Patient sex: M
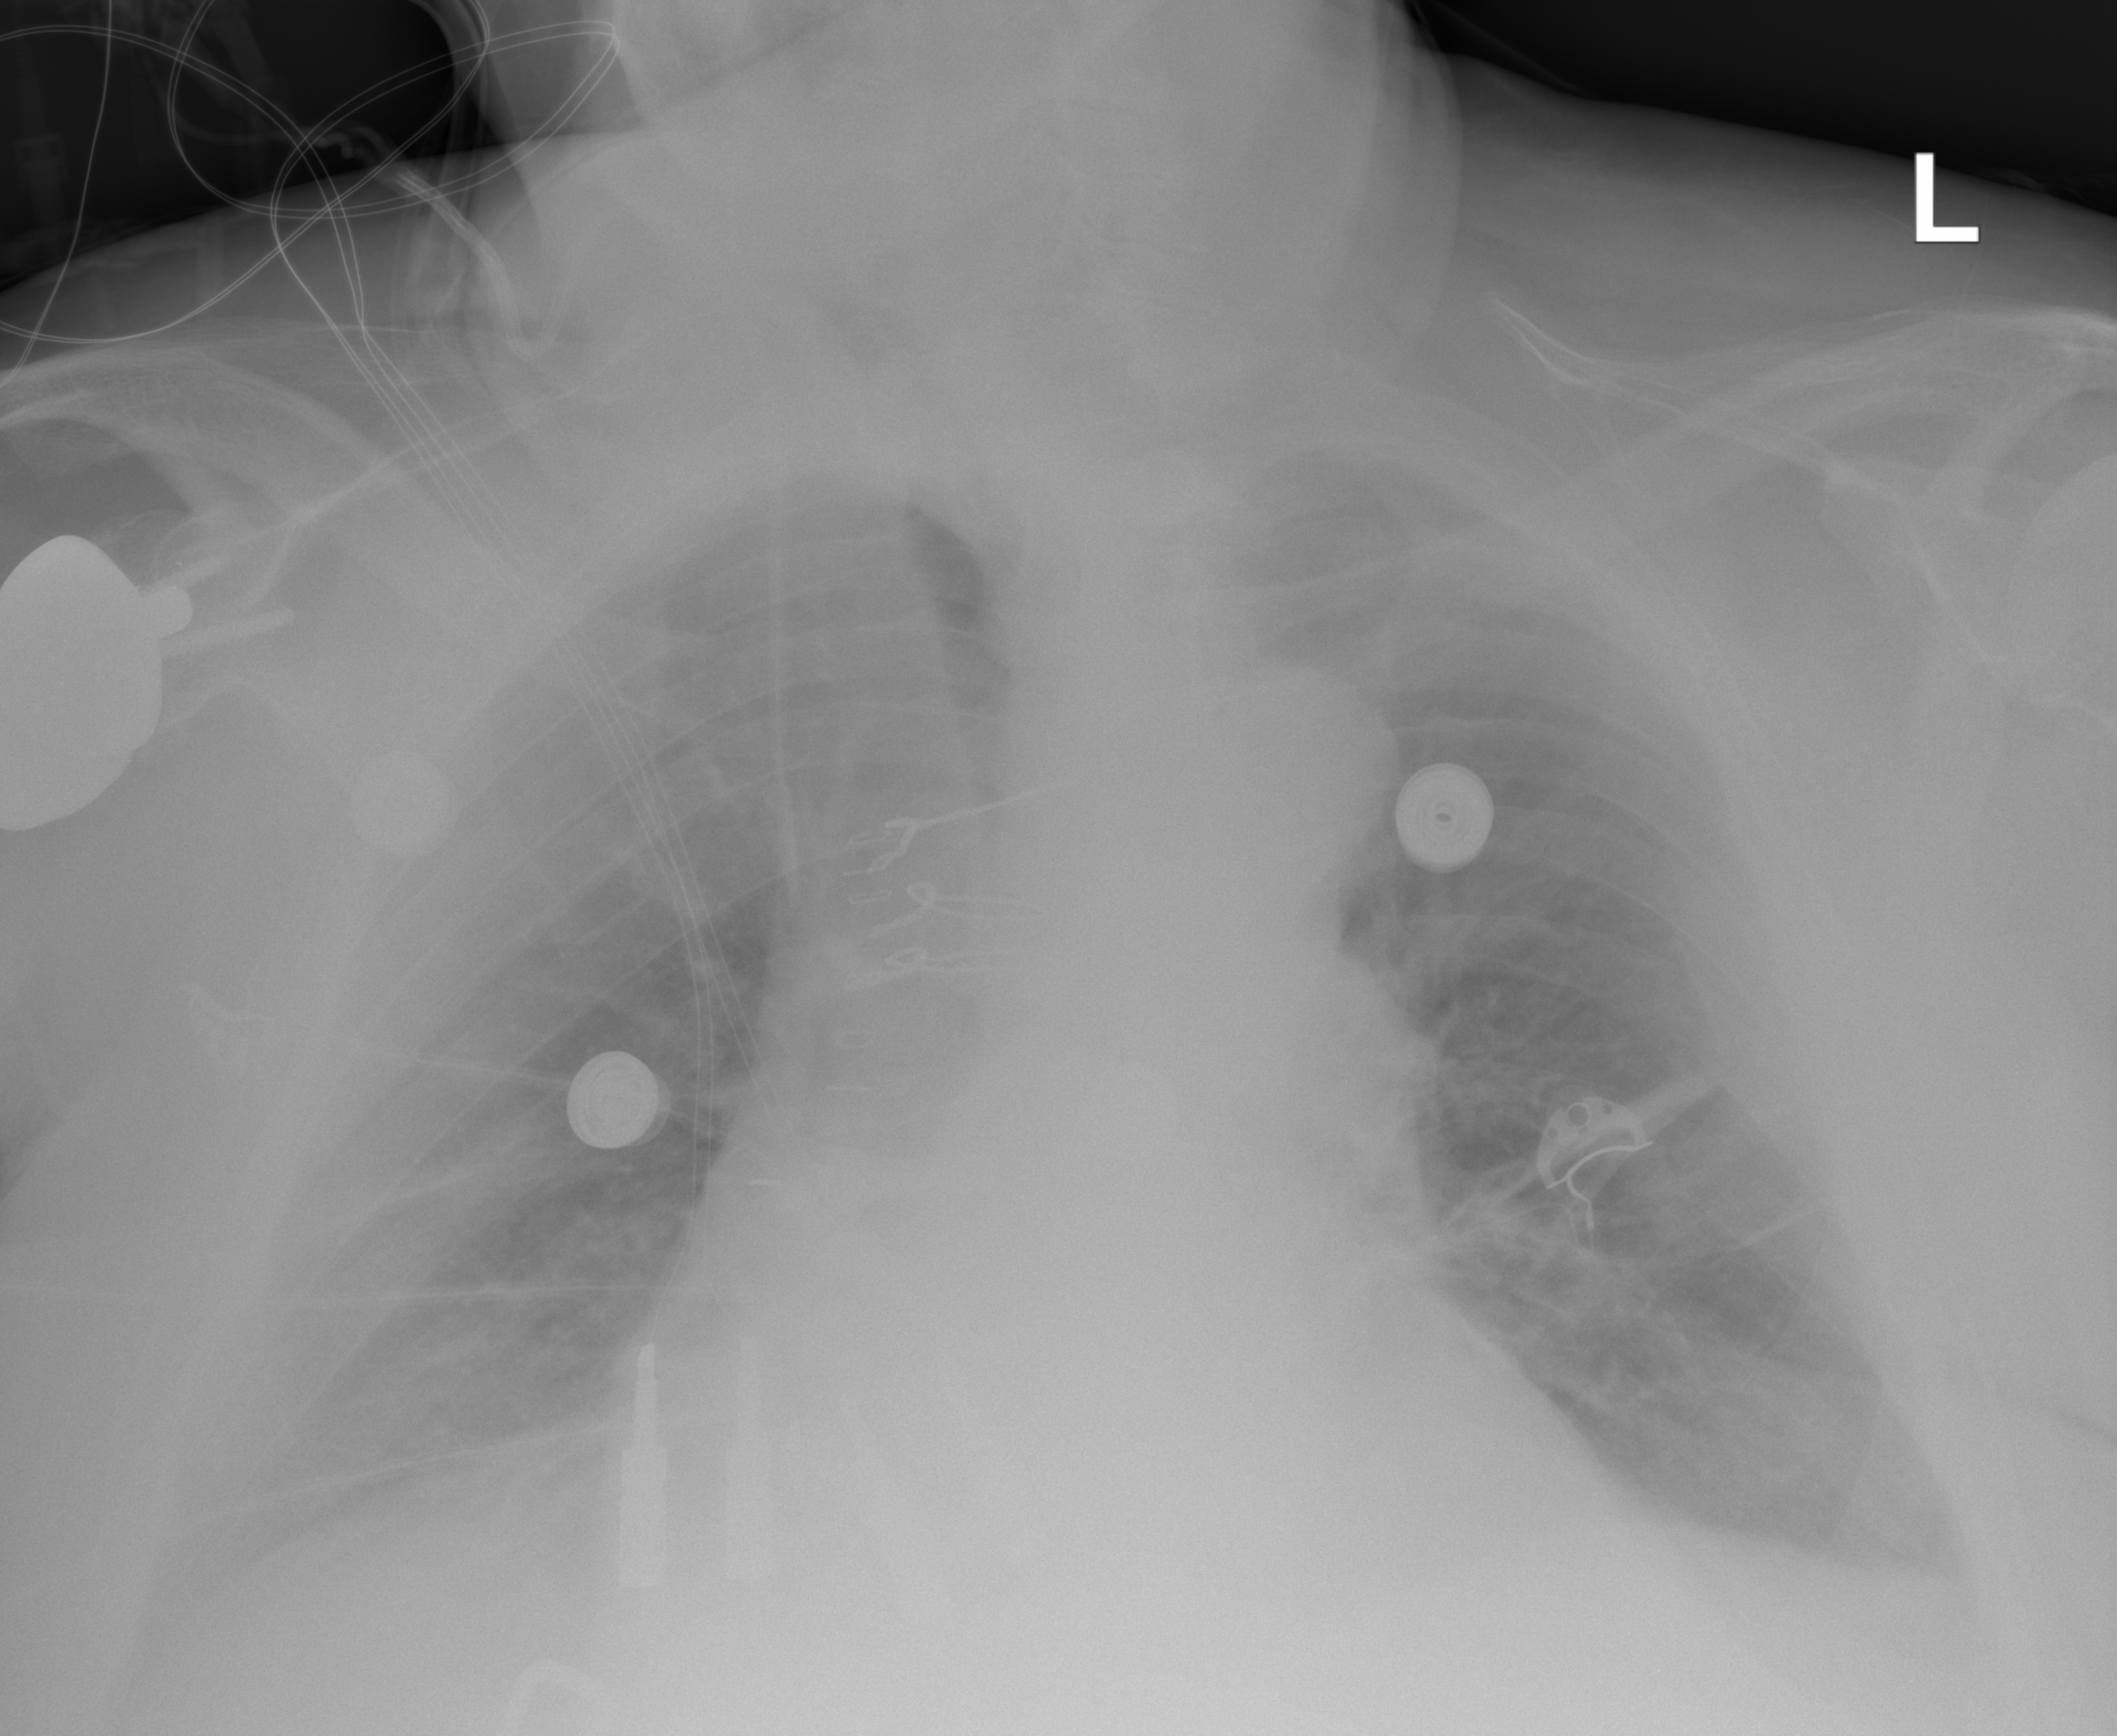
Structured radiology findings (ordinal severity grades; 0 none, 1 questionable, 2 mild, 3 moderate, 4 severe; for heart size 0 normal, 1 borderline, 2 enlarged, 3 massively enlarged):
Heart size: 2
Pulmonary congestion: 2
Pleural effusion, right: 2
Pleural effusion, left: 2
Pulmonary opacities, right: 0
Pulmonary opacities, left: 0
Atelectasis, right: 2
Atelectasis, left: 2